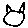
Label: cat